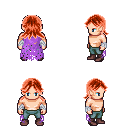
a pixel art fantasy rpg character, male body template, human, light skin, maroon tattered cape, teal pants, red loose hair, white cloth bandages, maroon shoes, four views (front, back, left, right), 2x2 character sprite sheet, small pixel art, hard edges, no anti-aliasing